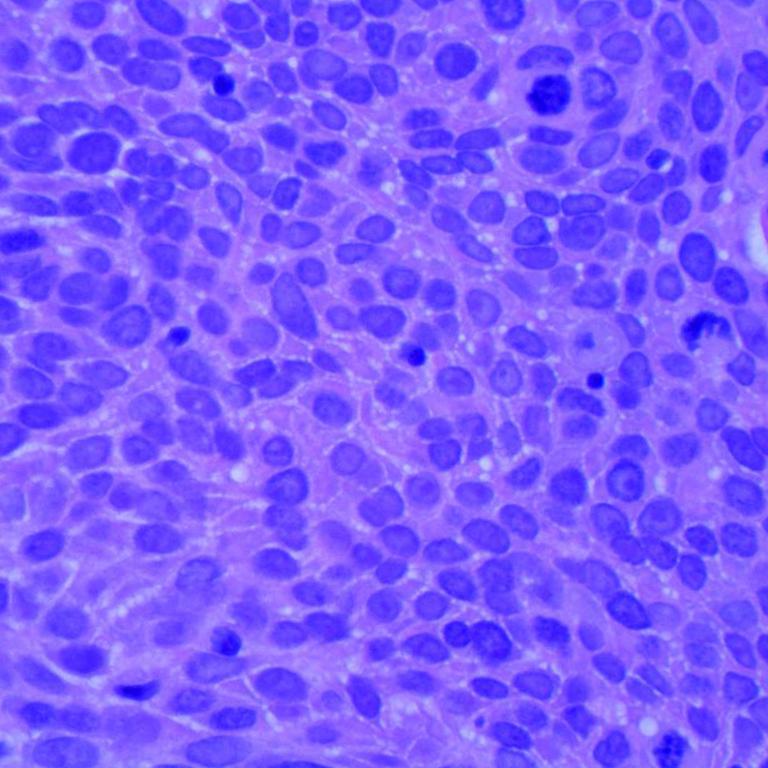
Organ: lung
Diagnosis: squamous carcinomas